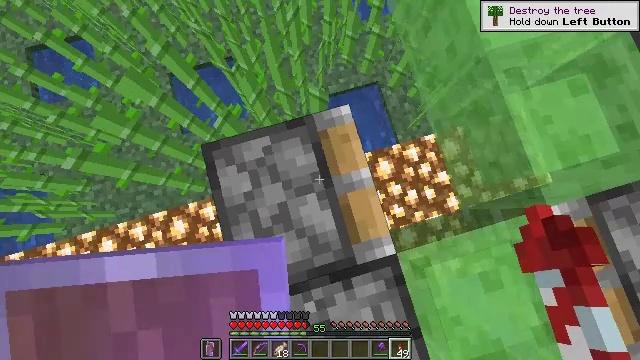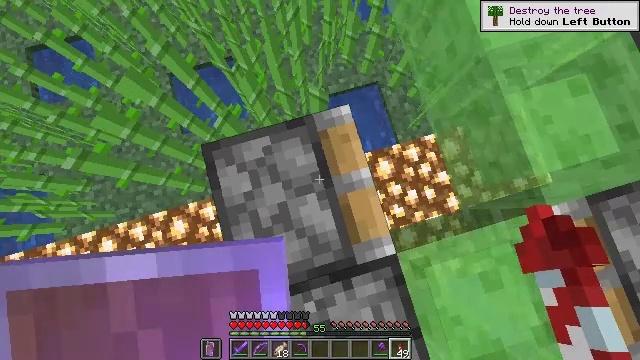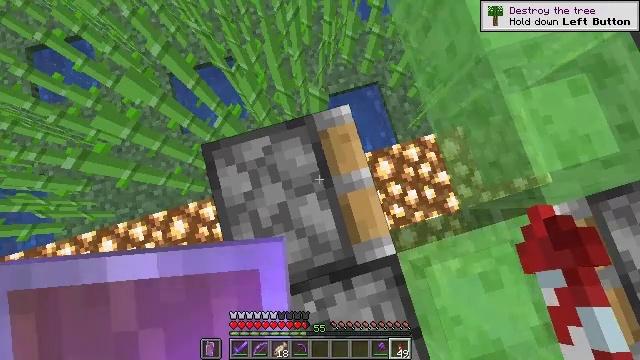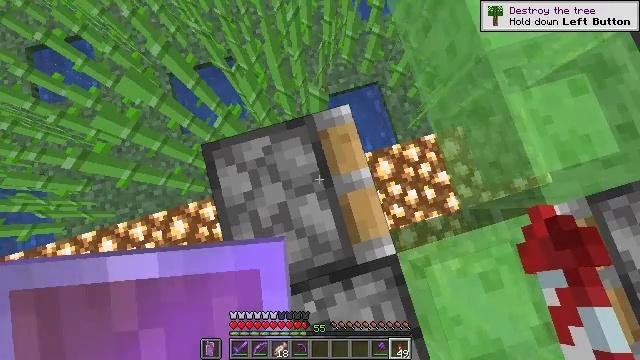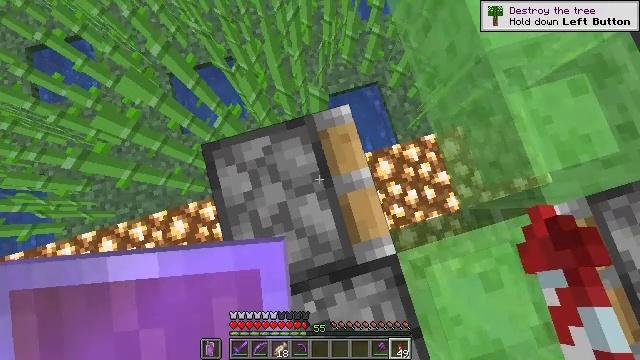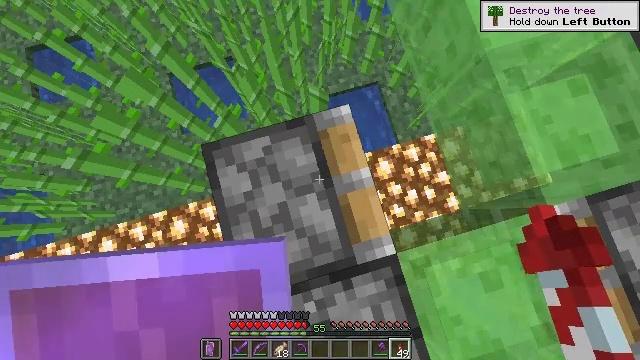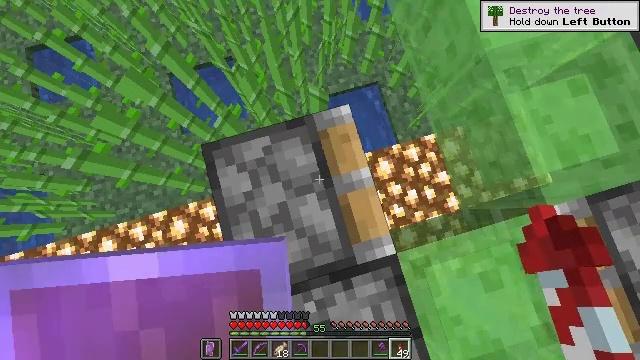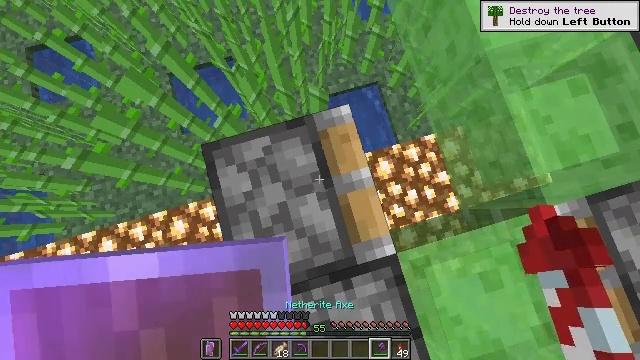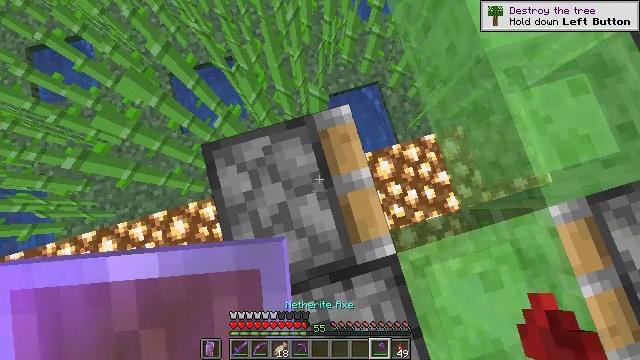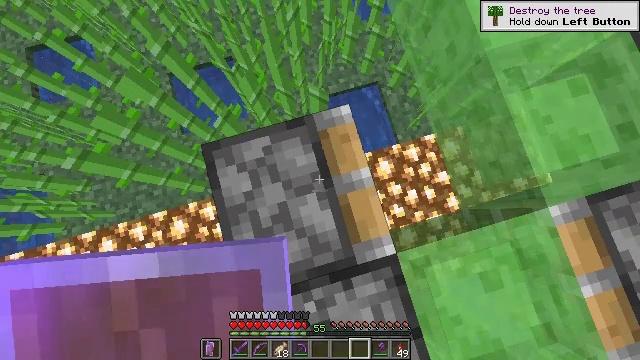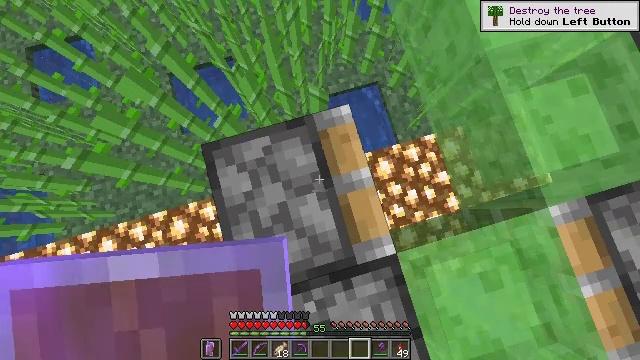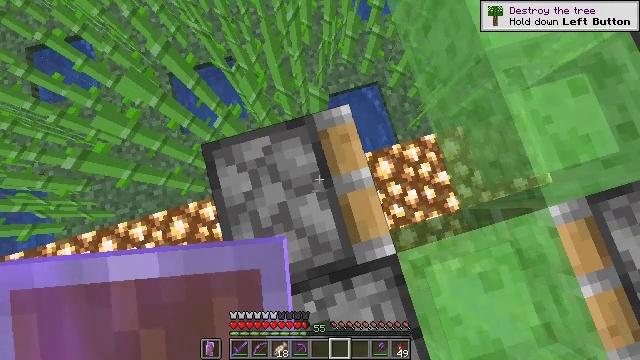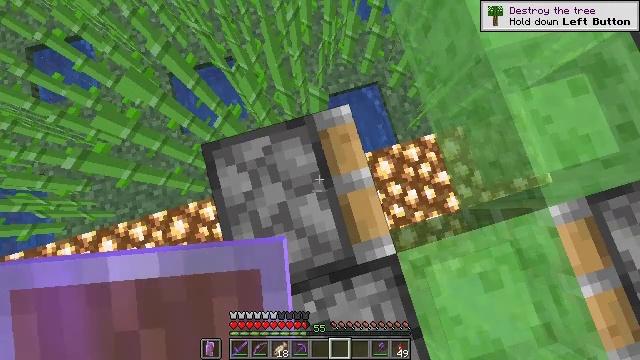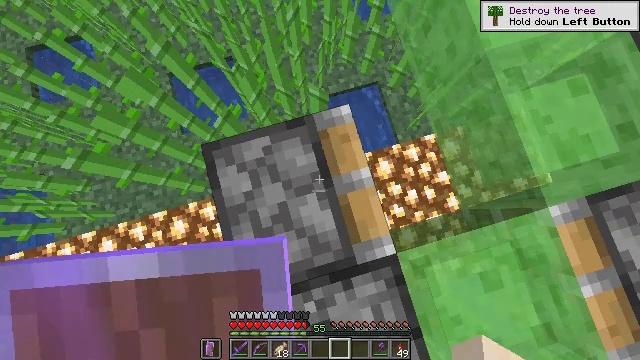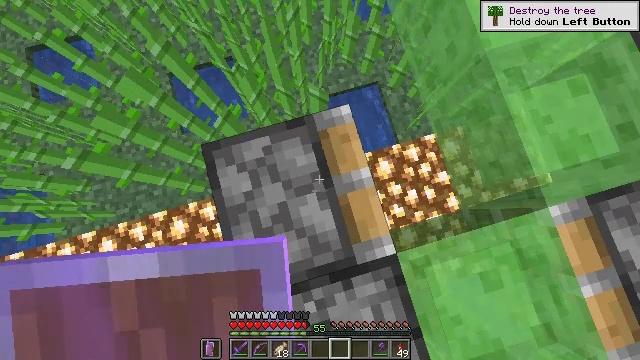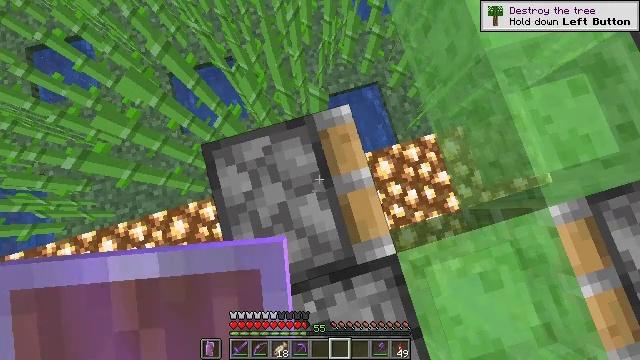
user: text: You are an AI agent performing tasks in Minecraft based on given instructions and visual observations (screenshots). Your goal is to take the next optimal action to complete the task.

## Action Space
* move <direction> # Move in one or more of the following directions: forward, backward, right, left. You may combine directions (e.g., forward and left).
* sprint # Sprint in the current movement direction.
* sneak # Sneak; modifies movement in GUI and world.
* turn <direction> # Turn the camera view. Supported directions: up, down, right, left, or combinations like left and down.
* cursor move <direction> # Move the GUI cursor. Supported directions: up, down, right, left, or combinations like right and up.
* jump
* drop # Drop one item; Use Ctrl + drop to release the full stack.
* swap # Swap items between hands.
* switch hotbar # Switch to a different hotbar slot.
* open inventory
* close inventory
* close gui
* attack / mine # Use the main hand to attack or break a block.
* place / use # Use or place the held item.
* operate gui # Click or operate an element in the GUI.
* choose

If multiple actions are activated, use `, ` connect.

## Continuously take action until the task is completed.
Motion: motion action
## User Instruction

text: Attack the sticky piston to retrieve it.
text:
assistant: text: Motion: no_op
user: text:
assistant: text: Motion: no_op
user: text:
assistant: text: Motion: no_op
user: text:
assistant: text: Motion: no_op
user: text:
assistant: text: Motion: no_op
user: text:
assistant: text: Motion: no_op
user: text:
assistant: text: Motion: no_op
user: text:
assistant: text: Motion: no_op
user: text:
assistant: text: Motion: no_op
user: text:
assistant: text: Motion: no_op
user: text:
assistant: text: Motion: no_op
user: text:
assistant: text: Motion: no_op
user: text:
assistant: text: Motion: no_op
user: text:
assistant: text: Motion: no_op
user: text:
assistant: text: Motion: no_op
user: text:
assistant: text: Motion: no_op
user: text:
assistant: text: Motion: no_op
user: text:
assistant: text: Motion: no_op
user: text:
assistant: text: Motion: no_op
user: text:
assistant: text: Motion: no_op
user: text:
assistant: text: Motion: no_op
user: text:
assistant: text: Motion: no_op
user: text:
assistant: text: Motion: no_op
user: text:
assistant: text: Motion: no_op
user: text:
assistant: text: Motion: no_op
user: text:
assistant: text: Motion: no_op
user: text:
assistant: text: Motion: turn right and down
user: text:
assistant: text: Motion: turn right and down
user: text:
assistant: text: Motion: turn right and down
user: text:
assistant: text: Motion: move forward, turn right and down